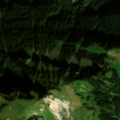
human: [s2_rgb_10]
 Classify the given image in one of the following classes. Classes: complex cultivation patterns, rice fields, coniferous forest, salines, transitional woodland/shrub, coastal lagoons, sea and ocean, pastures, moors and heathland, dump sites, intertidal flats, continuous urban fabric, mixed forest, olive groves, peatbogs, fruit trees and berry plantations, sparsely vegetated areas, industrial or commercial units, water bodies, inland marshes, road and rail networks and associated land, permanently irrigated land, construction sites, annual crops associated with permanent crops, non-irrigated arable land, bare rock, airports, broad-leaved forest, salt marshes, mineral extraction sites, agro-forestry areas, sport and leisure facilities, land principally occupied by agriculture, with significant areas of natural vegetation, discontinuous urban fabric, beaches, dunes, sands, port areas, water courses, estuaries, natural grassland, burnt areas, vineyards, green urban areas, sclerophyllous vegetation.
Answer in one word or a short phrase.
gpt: pastures, broad-leaved forest, coniferous forest, mixed forest, transitional woodland/shrub